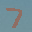
Label: 7